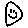
Label: smiley face